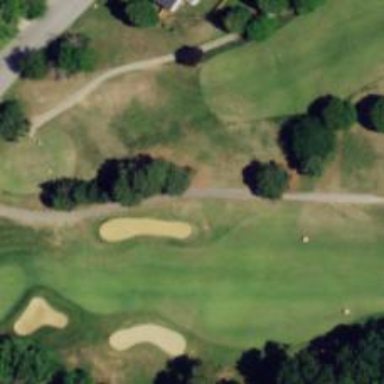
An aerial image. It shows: Golf cartpath that is also road path.